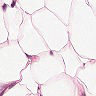
Metastatic tissue present: no